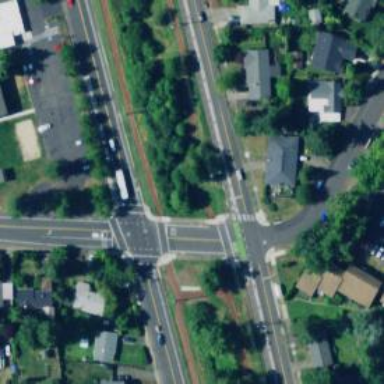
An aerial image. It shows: Marked crossing on the road.